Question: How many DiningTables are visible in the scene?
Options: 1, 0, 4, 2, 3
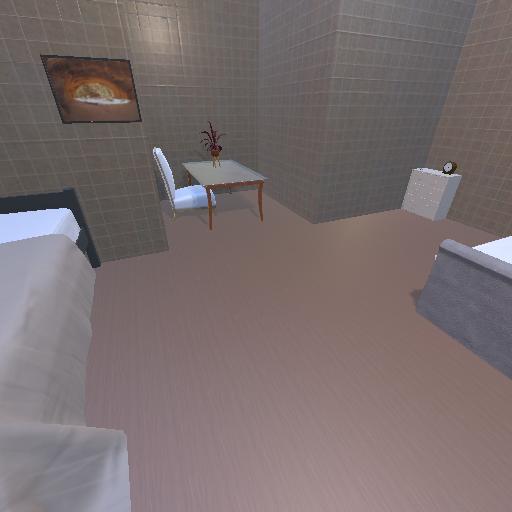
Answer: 1